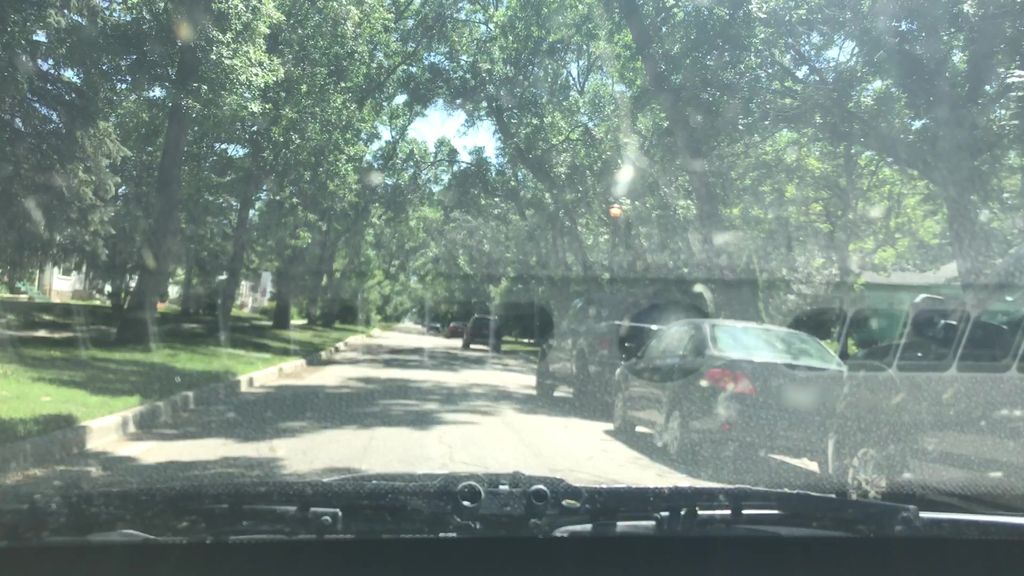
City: winnipeg